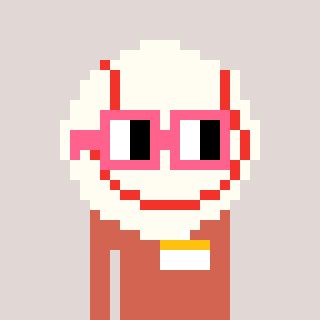
a pixel art character with square pink glasses, a baseball ball-shaped head and a peachy-colored body on a warm background